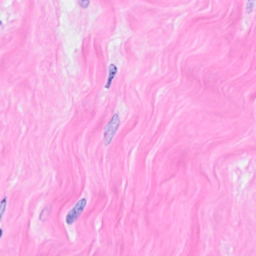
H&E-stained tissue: Breast